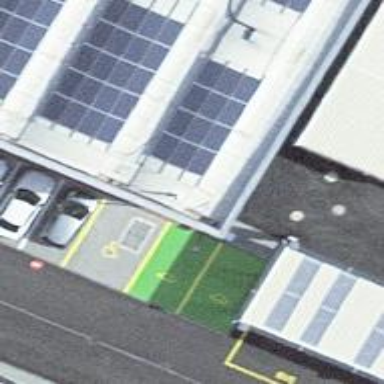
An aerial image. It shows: Charging station.